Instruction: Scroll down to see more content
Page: checkout_seats
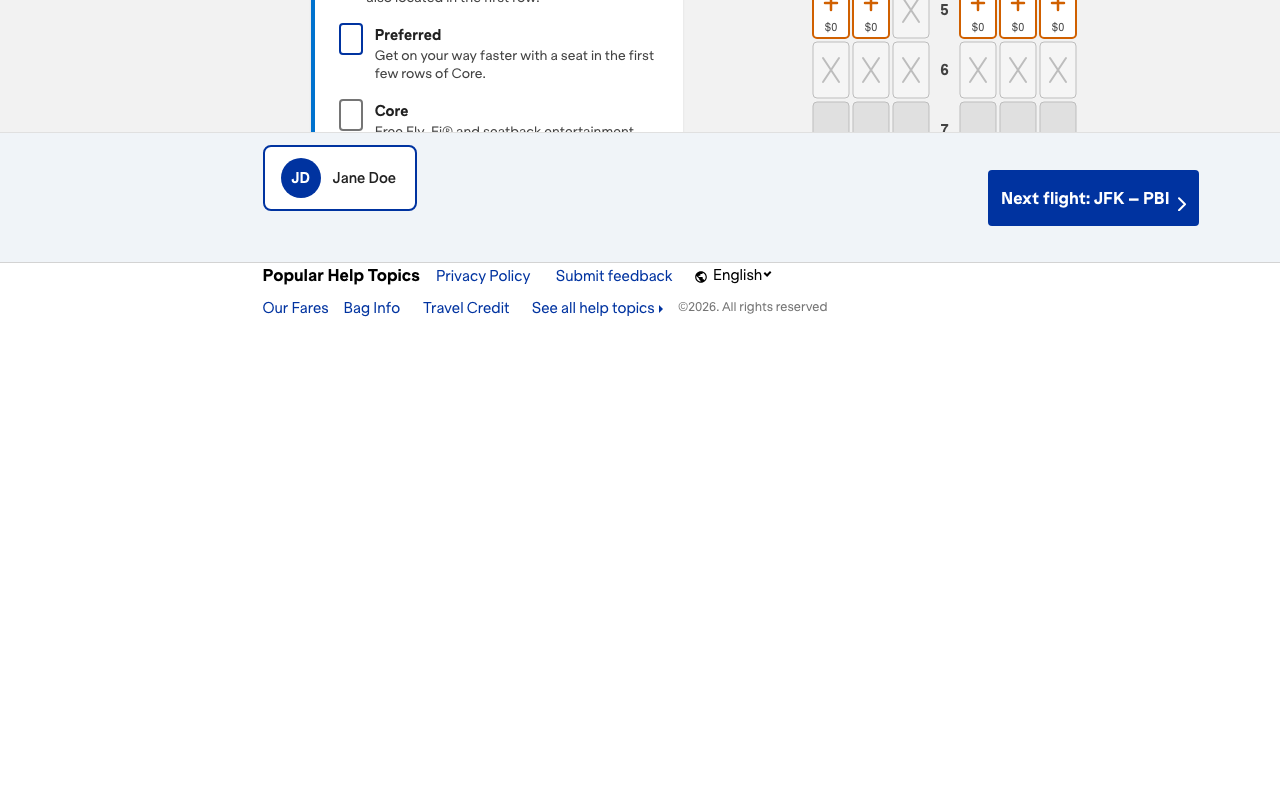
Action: scroll